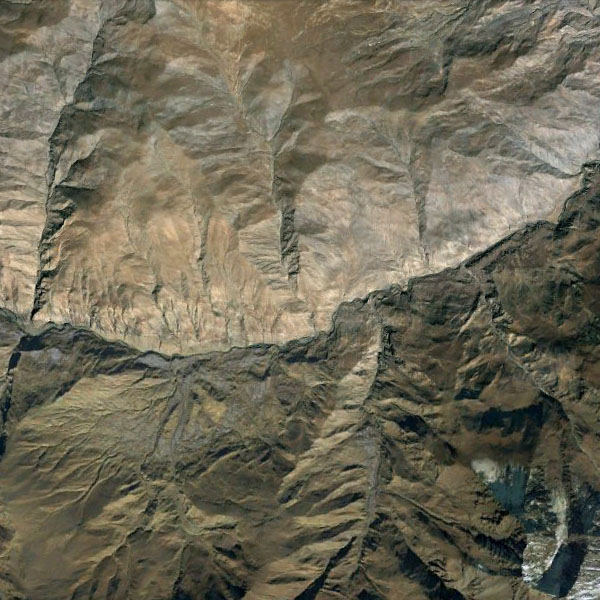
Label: Mountain